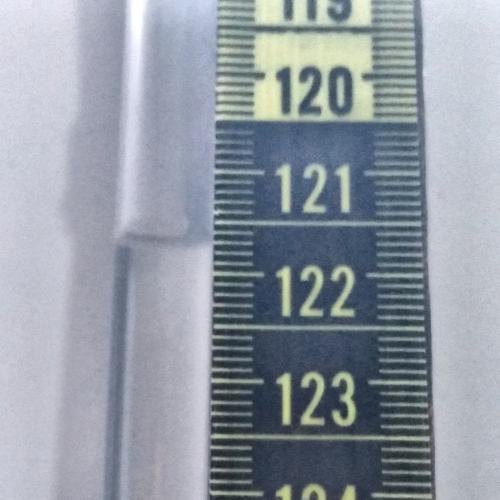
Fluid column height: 121.7 cm